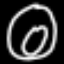
Label: donut